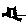
Label: cat